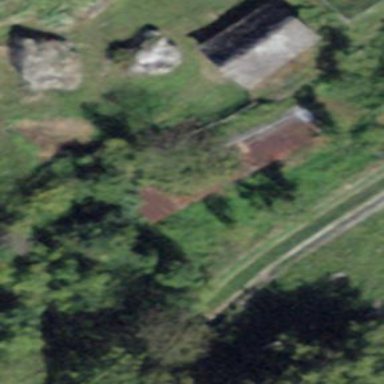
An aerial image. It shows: Shed building.